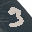
Label: 3